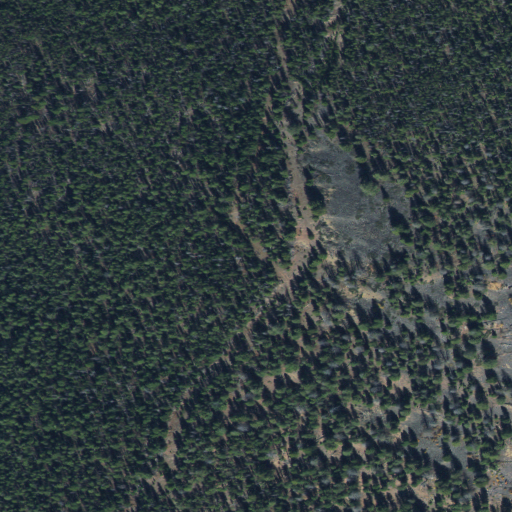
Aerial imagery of ridge(s) in Idaho named Pepper Creek Ridge containing only evergreen forest